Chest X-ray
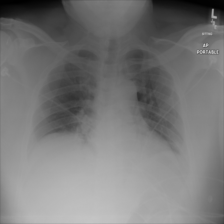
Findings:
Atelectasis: negative
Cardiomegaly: negative
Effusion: negative
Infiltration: negative
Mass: negative
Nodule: negative
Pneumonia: negative
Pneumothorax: negative
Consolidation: negative
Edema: negative
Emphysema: negative
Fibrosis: negative
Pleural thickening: negative
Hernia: negative